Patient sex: F
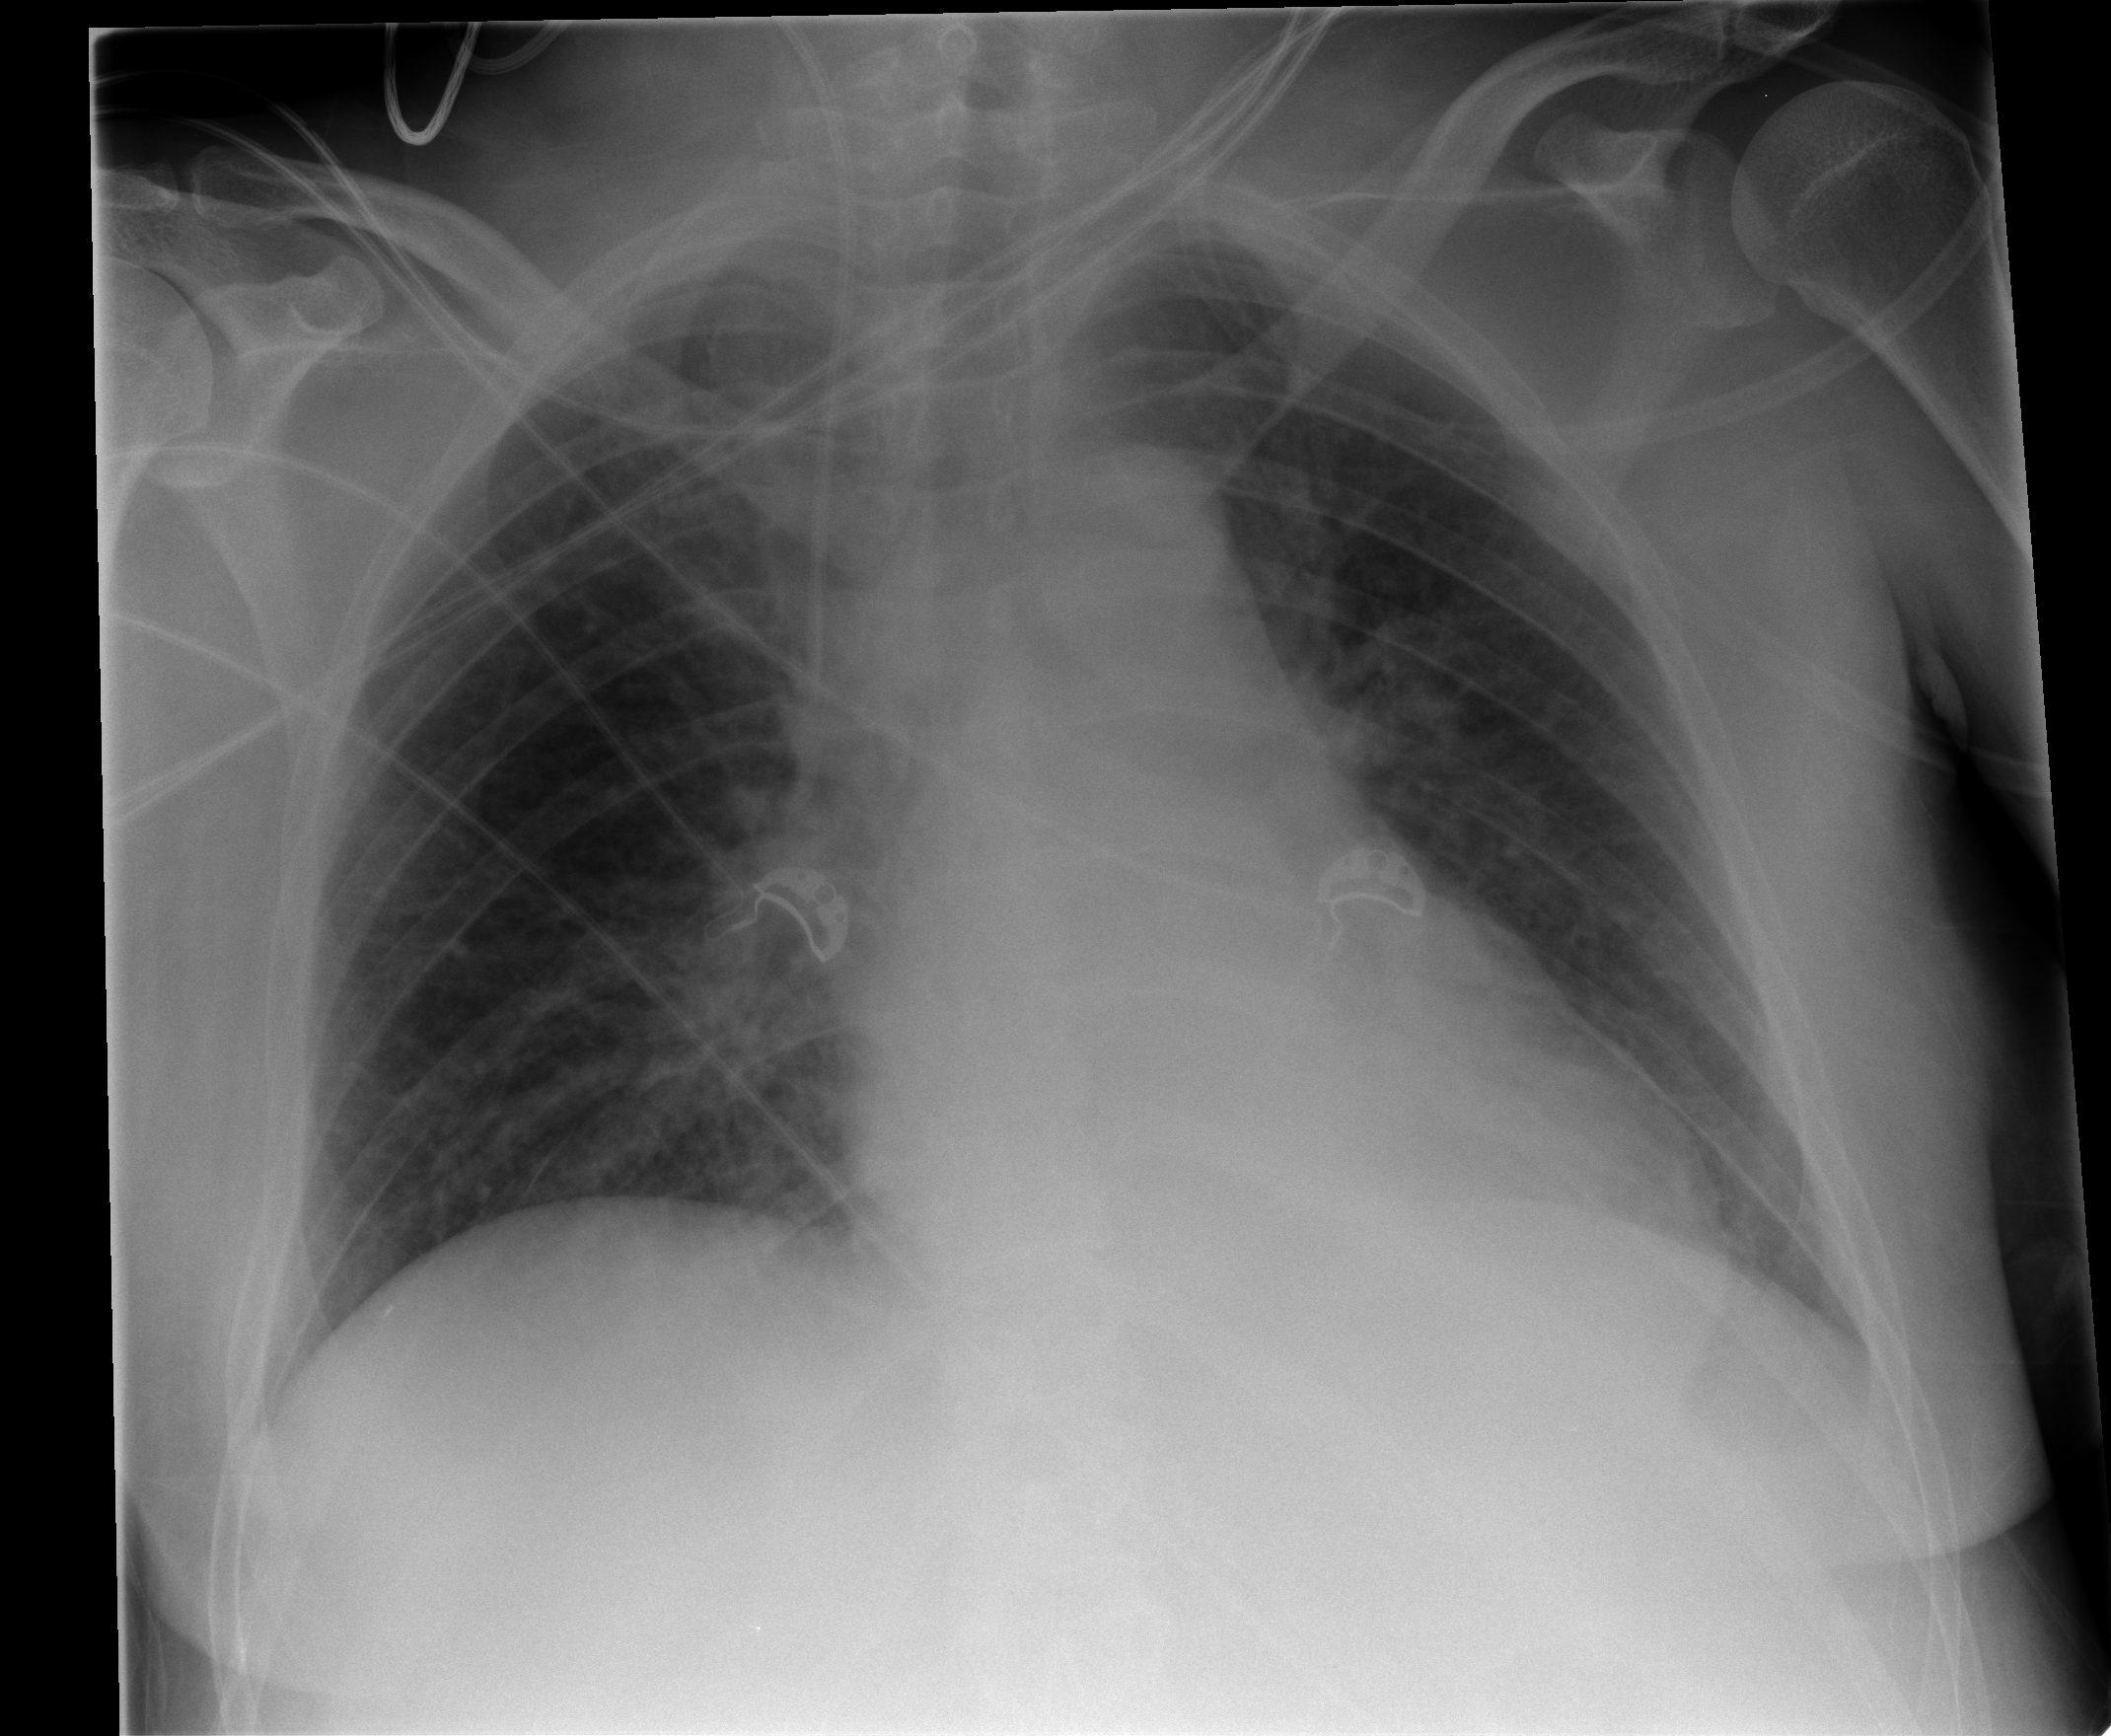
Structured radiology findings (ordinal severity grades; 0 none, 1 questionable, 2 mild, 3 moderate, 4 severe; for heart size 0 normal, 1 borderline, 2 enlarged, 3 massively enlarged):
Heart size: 2
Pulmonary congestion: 0
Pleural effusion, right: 0
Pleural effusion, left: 0
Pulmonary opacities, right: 2
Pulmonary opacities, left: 0
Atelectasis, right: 2
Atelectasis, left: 0